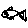
Label: fish